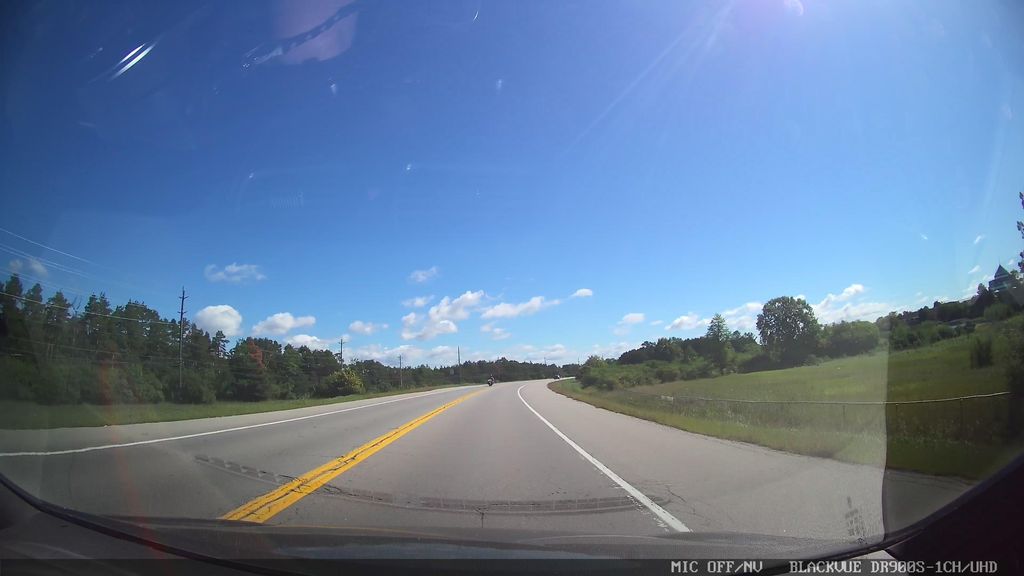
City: ottawa-gatineau